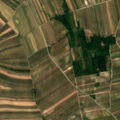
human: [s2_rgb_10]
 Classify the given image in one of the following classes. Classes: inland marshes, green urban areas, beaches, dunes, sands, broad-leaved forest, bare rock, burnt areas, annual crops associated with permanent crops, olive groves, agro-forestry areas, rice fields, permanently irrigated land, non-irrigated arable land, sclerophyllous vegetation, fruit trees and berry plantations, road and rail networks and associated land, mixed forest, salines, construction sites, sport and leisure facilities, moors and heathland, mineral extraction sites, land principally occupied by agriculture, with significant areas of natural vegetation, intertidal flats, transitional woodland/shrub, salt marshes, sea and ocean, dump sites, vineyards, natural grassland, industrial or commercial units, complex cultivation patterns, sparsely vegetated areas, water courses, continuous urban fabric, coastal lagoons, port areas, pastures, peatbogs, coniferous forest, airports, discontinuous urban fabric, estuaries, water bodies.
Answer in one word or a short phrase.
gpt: vineyards, land principally occupied by agriculture, with significant areas of natural vegetation